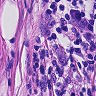
Metastatic tissue present: no